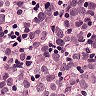
Metastatic tissue present: yes